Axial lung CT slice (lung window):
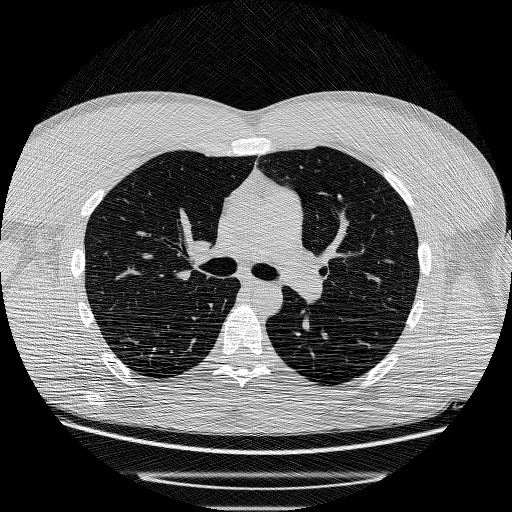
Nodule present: no